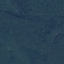
Label: Forest